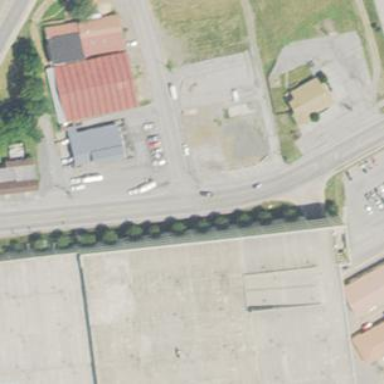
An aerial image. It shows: Multi-storey parking building with paved surface.